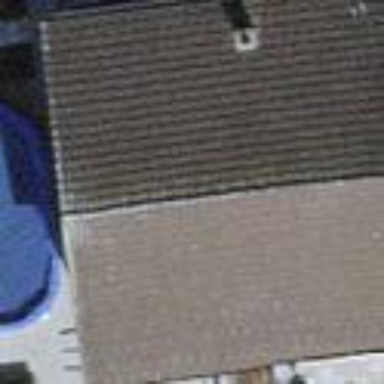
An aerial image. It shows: Building with tiled roof.